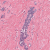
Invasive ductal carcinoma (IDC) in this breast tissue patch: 0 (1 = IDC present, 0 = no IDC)